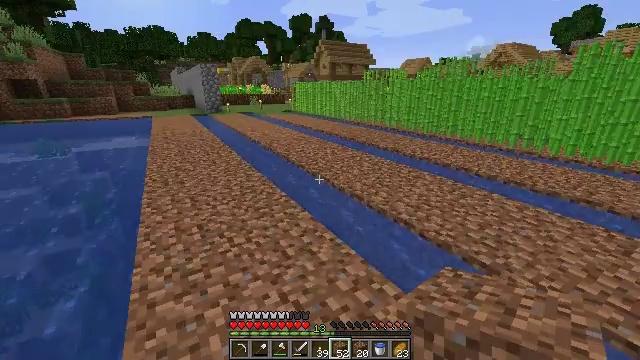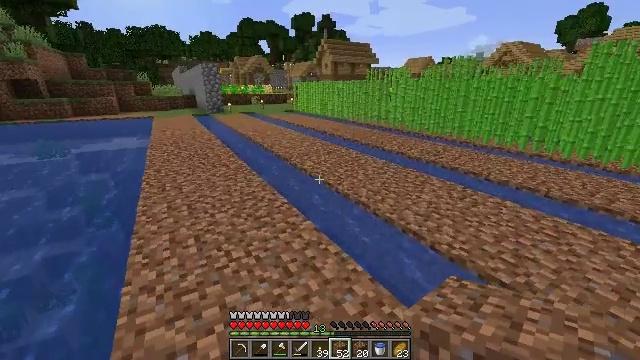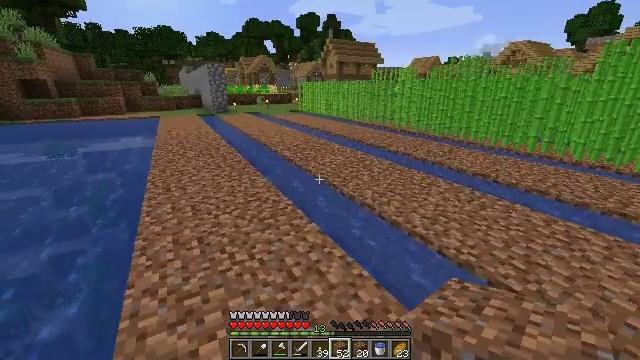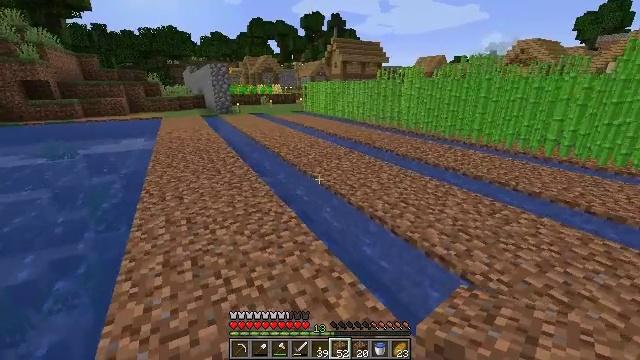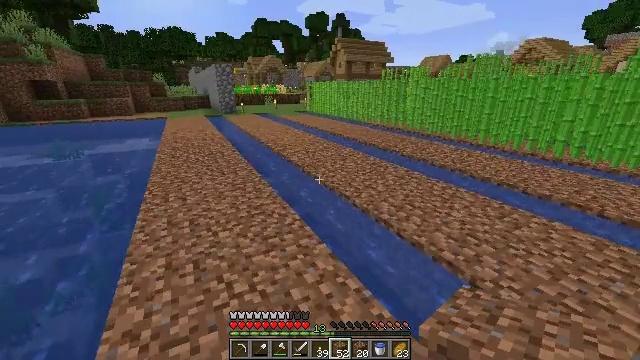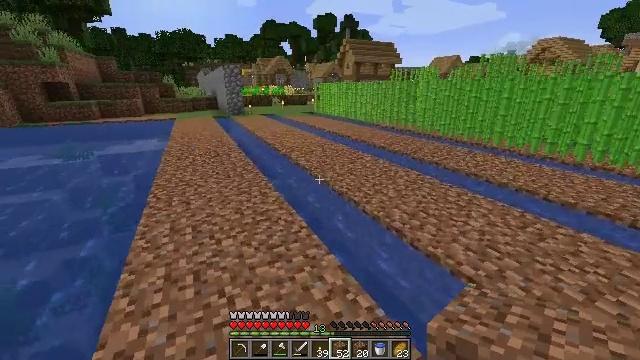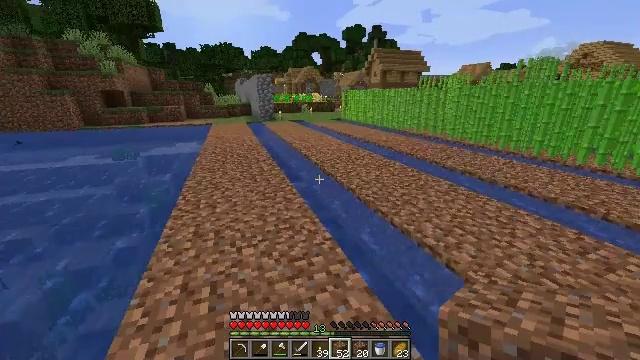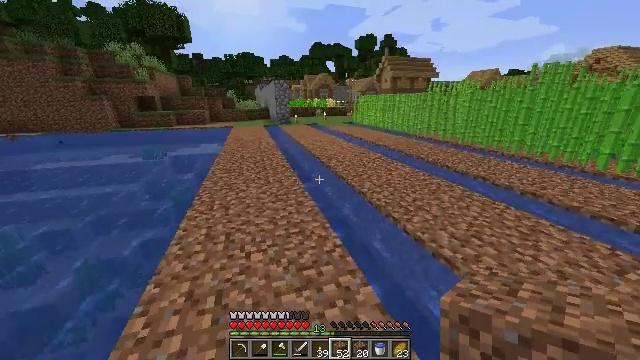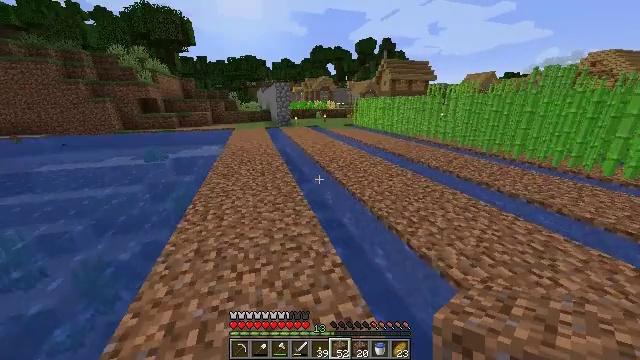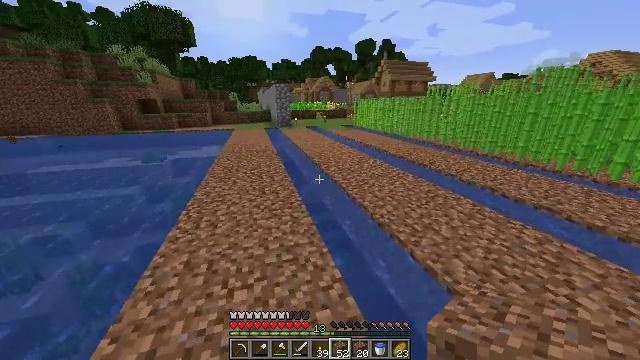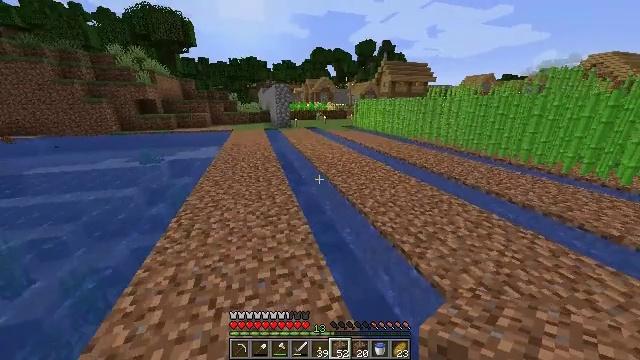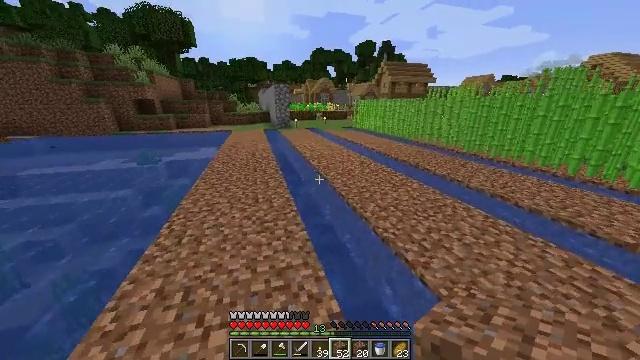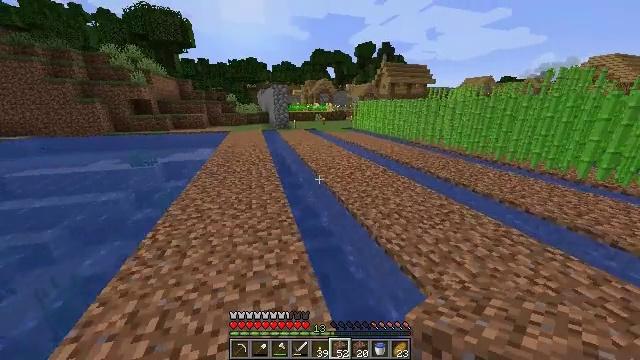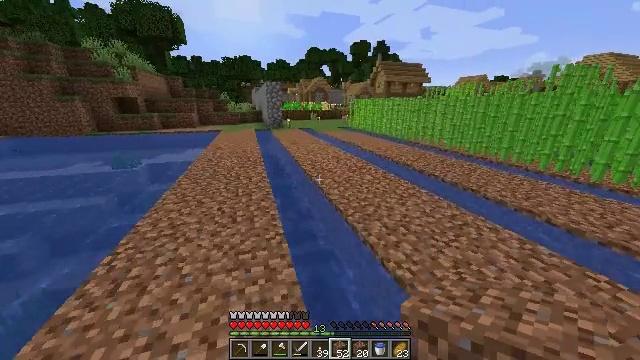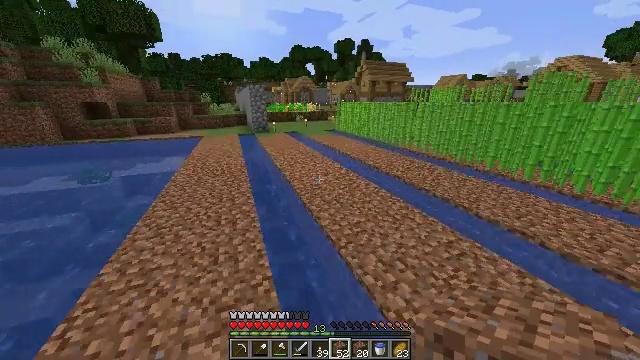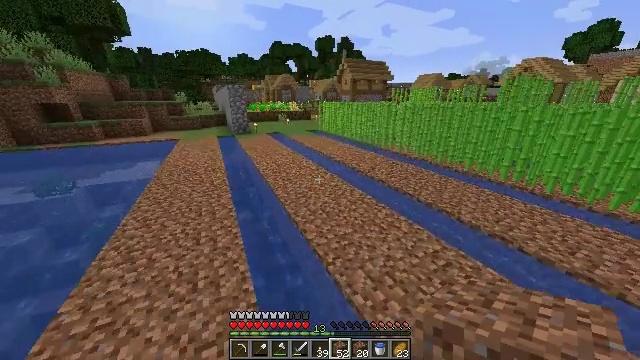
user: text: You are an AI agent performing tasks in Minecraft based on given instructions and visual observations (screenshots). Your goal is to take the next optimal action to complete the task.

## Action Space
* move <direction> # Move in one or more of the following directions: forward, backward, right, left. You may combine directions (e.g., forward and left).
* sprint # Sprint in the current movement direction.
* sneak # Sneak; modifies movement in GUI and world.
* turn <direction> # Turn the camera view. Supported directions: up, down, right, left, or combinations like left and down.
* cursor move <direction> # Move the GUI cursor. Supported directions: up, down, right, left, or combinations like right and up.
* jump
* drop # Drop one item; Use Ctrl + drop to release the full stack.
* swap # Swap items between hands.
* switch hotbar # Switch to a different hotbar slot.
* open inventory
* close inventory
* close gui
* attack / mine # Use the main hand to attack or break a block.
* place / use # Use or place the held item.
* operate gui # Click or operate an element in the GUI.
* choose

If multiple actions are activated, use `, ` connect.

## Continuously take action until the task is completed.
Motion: motion action
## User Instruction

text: Gather sugar cane for crafting.
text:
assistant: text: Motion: move forward
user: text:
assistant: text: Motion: move forward, turn left
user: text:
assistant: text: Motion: move forward
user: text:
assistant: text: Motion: move forward
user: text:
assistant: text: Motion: move forward, sprint, turn left
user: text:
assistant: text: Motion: move forward, sprint, turn left
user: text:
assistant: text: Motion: move forward, sprint, turn left
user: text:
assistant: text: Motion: move forward, sprint
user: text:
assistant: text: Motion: move forward, sprint
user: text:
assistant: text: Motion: move forward, sprint
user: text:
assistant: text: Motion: move forward, sprint
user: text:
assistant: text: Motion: move forward, sprint
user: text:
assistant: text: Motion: move forward, sprint, turn right
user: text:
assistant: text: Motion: move forward, sprint, turn right, jump
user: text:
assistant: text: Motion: move forward, sprint, turn right, jump
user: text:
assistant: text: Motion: move forward, sprint, jump
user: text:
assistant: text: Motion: move forward, sprint, jump
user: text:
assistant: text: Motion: move forward, sprint, jump
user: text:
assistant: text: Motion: move forward, sprint, jump
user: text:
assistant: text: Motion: move forward, sprint, jump
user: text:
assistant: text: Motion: move forward, sprint, jump
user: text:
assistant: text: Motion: move forward, sprint, jump
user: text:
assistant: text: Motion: move forward, sprint, jump
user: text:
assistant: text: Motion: move forward, sprint, jump
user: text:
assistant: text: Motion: move forward, sprint, turn left, jump
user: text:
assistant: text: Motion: move forward, sprint, turn left, jump
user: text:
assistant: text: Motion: move forward, sprint, turn left, jump
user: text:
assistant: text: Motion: move forward, sprint, turn left, jump
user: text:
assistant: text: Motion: move forward, sprint, turn left, jump
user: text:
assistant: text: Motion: move forward, sprint, turn left, jump